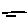
Label: line